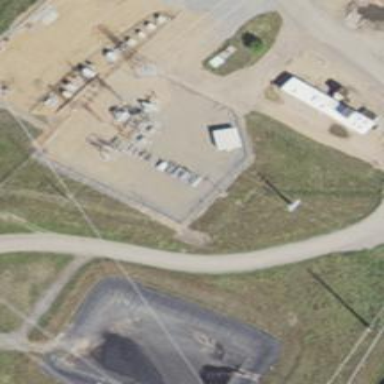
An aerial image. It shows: Power substation surrounded by fence.